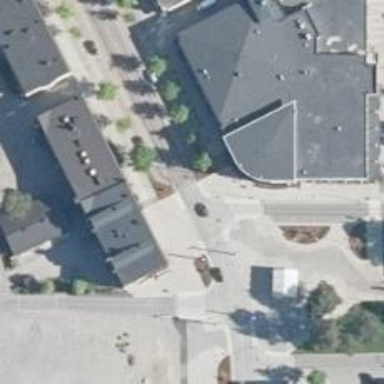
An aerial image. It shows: Uncontrolled crossing with pedestrian island.